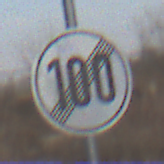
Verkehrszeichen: EndeGeschwindigkeit100
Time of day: SunriseSunset
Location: Outdoor (Suburban)
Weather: PartlyCloudy
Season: Winter
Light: Natural